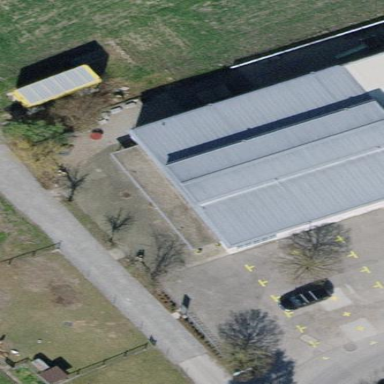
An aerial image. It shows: View of roof of building.